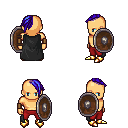
a pixel art fantasy rpg character, male body template, human, tanned skin, black cape, red pants, blue long mohawk hairstyle, leather bracers, gold boots, shield, four views (front, back, left, right), 2x2 character sprite sheet, small pixel art, hard edges, no anti-aliasing